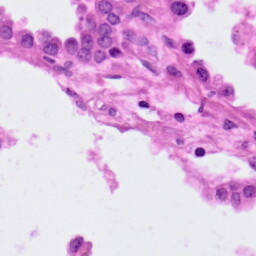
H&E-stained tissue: Lung